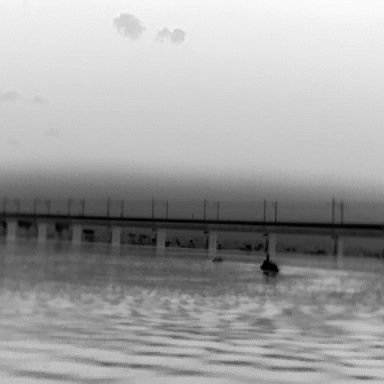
There are two objects shown in the infrared image, including a warship, and a canoe.